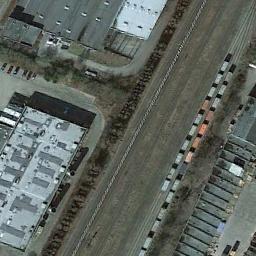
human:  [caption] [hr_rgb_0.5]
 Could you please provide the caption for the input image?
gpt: These railways are flanked by some buildings and two trains are on the railways .

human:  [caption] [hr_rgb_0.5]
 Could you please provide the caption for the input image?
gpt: Several buildings of different shapes are beside the railway .

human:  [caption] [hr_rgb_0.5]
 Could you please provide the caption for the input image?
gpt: There are two trains passing by in the picture .

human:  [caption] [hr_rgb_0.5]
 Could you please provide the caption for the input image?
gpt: The railway is next to some houses .

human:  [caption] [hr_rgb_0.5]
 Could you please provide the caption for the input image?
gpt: There are some buildings and brown bushes beside the railway .